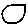
Label: moon